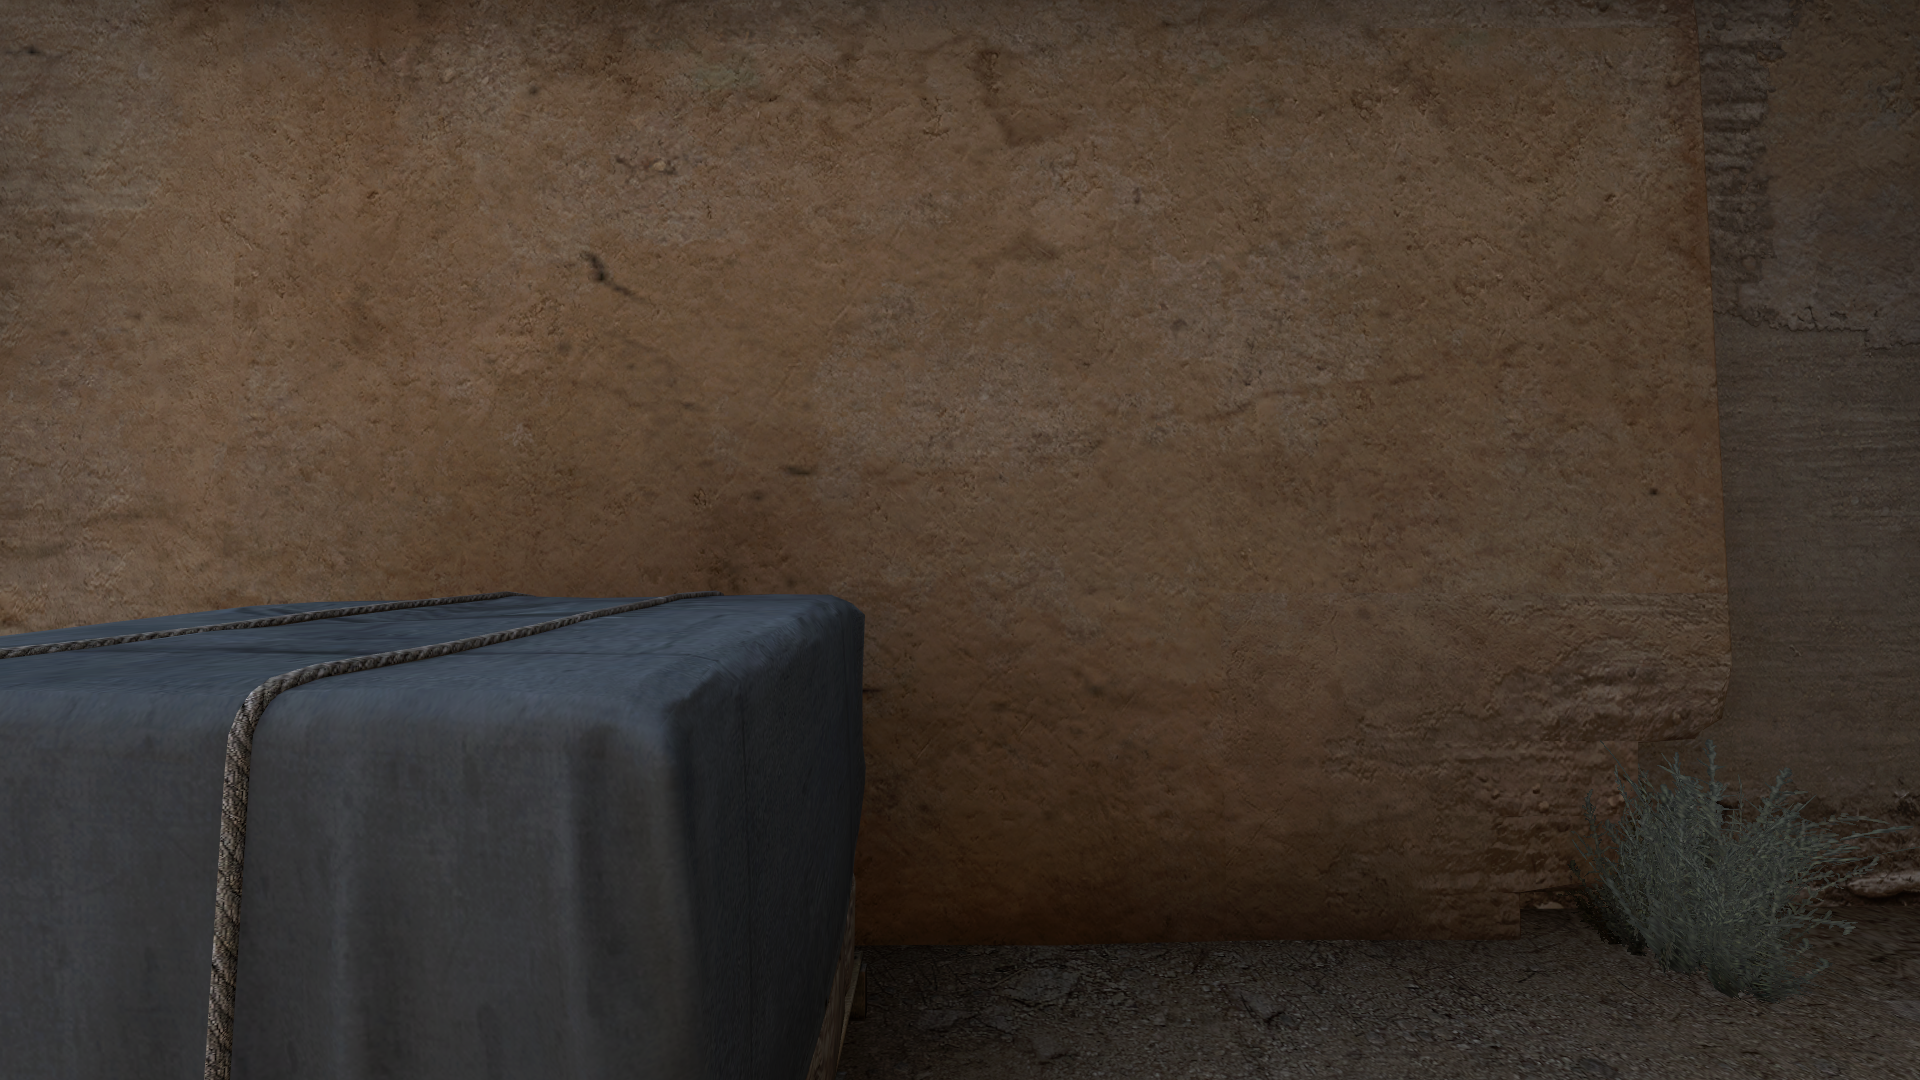
Map: de_dust2